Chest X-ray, PA view. Patient: 61 years old, sex M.
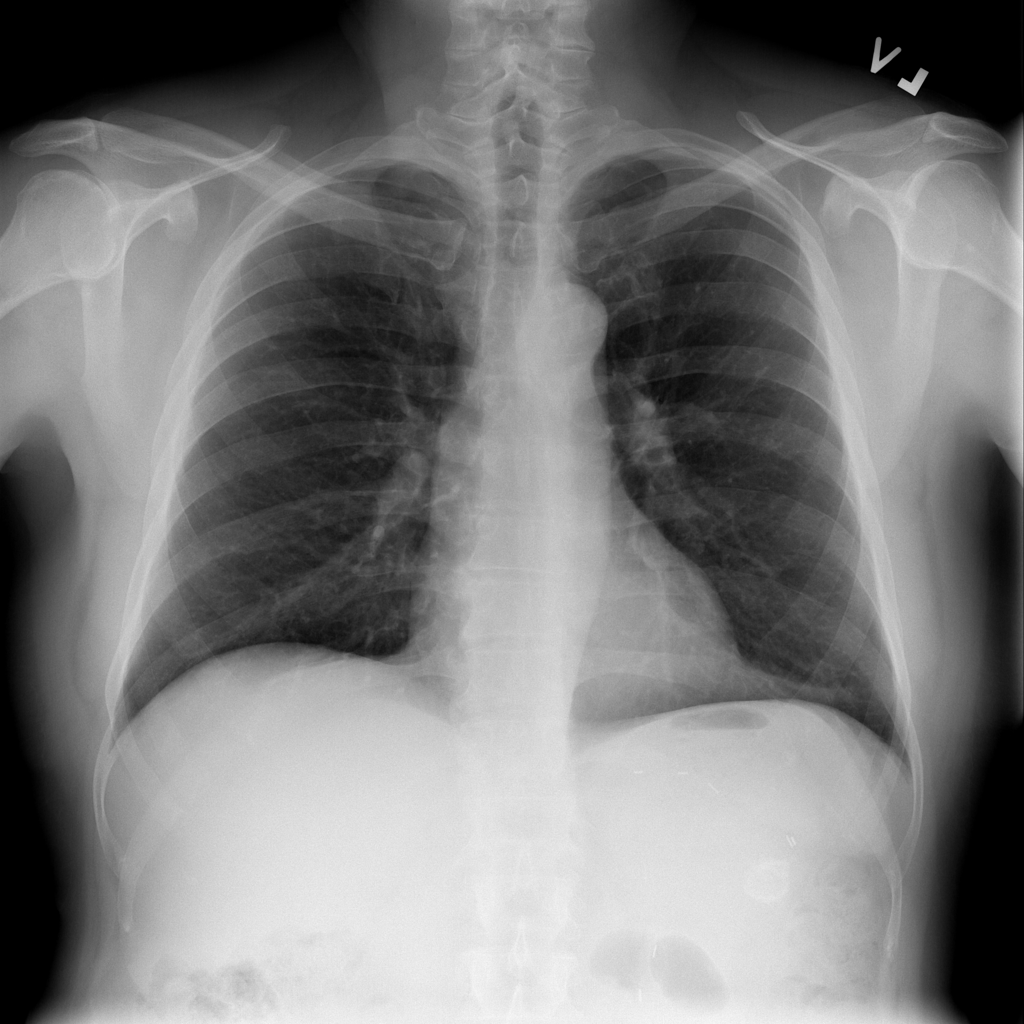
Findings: Atelectasis